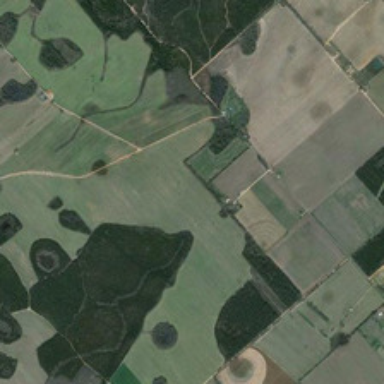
Diffomity ridges insulate the various shade of green farmland .